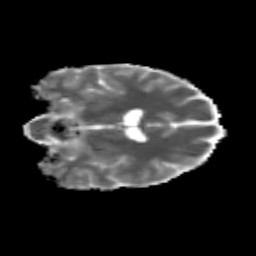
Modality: MD
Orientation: coronal
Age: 25
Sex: female
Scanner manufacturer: siemens
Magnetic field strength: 3 T
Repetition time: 3.5 s
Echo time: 0.125 s